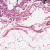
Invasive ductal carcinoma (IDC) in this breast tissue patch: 0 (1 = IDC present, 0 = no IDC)